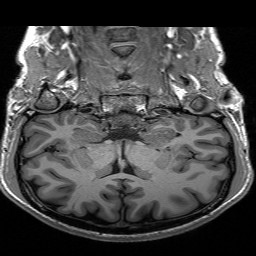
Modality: T1w
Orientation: sagittal
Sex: male